Interaction volume radius: 10 \u00c5
Interaction volume height: 10 \u00c5
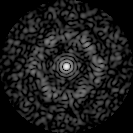
Disorder parameter: 0.7881